【题型】解答题　【知识点】平面几何　【难度】easy
上海某区计划将某乡村规划成休闲度假区，该度假区形状如图 $\triangle ABC$，设想在其中规划出三个功能区：$\triangle PBC$ 为露营区，$\triangle PAB$ 为垂钓区，$\triangle PAC$ 为活动区.已知 $\triangle ABC$ 为直角三角形，$\angle ABC = \dfrac{\pi}{2}$，$AB = 3\sqrt{3}\ \text{km}$，$BC = 2\sqrt{3}\ \text{km}$，$P$ 为 $\triangle ABC$ 内一点，且 $\angle BPC = \dfrac{2\pi}{3}$.

(1) 安全起见，垂钓区周围需要筑护栏，已知 $PB = 2\ \text{km}$，\\
\textcircled{1} 求 $\angle PCB$ 的大小；\\
 \textcircled{2}求护栏 $PA$ 的长度（精确到 0.01）；\\

(2) 求露营区面积的最大值.
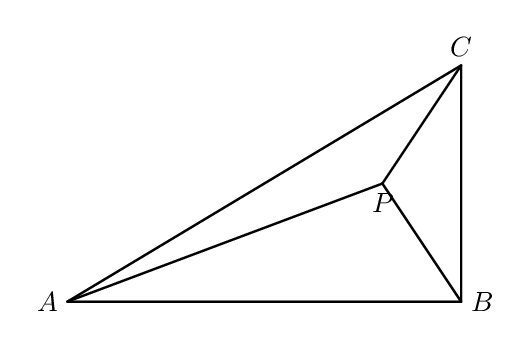
【解答】
\textbf{【答案】}
(1) \textcircled{1} $\angle PCB = \dfrac{\pi}{6}$；\textcircled{2} $4.54$ 千米；
(2) $\sqrt{3}$。

\vspace{0.5em}

\textbf{【分析】}
(1) \textcircled{1} 应用正弦定理求角的大小；\textcircled{2} 应用余弦定理求边长；\\
(2) 由余弦定理及基本不等式得 $PB \cdot PC \le 4$，再由三角形面积公式求最大面积。

\vspace{0.5em}

\textbf{【详解】}
(1) \textcircled{1} 由题设，
\[
\frac{BC}{\sin \angle BPC} = \frac{PB}{\sin \angle PCB}
\implies \sin \angle PCB = \frac{PB \sin \angle BPC}{BC} = \frac{1}{2},
\]
而 $PB < BC$，即 $\angle BPC = \dfrac{2\pi}{3} > \angle PCB$，故 $\angle PCB = \dfrac{\pi}{6}$；

\textcircled{2} 由上可知 $\angle PBC = \dfrac{\pi}{6}$，而 $\angle ABC = \dfrac{\pi}{2}$，则 $\angle ABP = \dfrac{\pi}{3}$，
所以
\[
PA = \sqrt{PB^2 + BA^2 - 2PB \cdot BA \cos \angle ABP}
= \sqrt{4 + 27 - 6\sqrt{3}} \approx 4.54 \text{ 千米};
\]

(2) 由题设
\[
BC^2 = PB^2 + PC^2 - 2PB \cdot PC \cos \angle BPC
= PB^2 + PC^2 + PB \cdot PC \ge 3PB \cdot PC,
\]
所以 $PB \cdot PC \le 4$，当且仅当 $PB = PC = 2$ 时取等号，
所以
\[
S_{\triangle PBC} = \frac{1}{2} PB \cdot PC \sin \angle BPC \le \sqrt{3},
\]
即露营区面积的最大值为 $\sqrt{3}$。